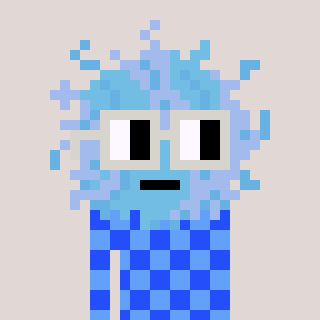
a pixel art character with square light gray glasses, a lint-shaped head and a blue-colored body on a warm background